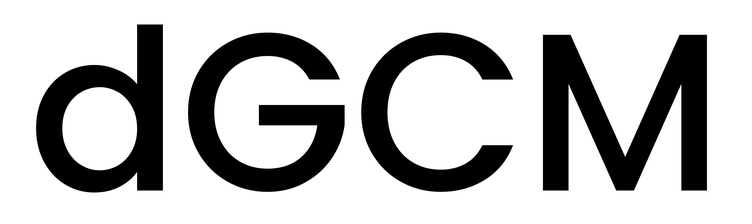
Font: Poppins-Medium